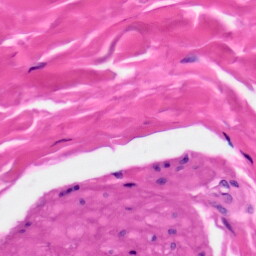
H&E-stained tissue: Skin